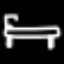
Label: bed